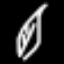
Label: leaf